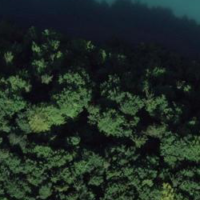
EUNIS habitat code: 14
Species observed at this site:
Mercurialis perennis